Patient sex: M
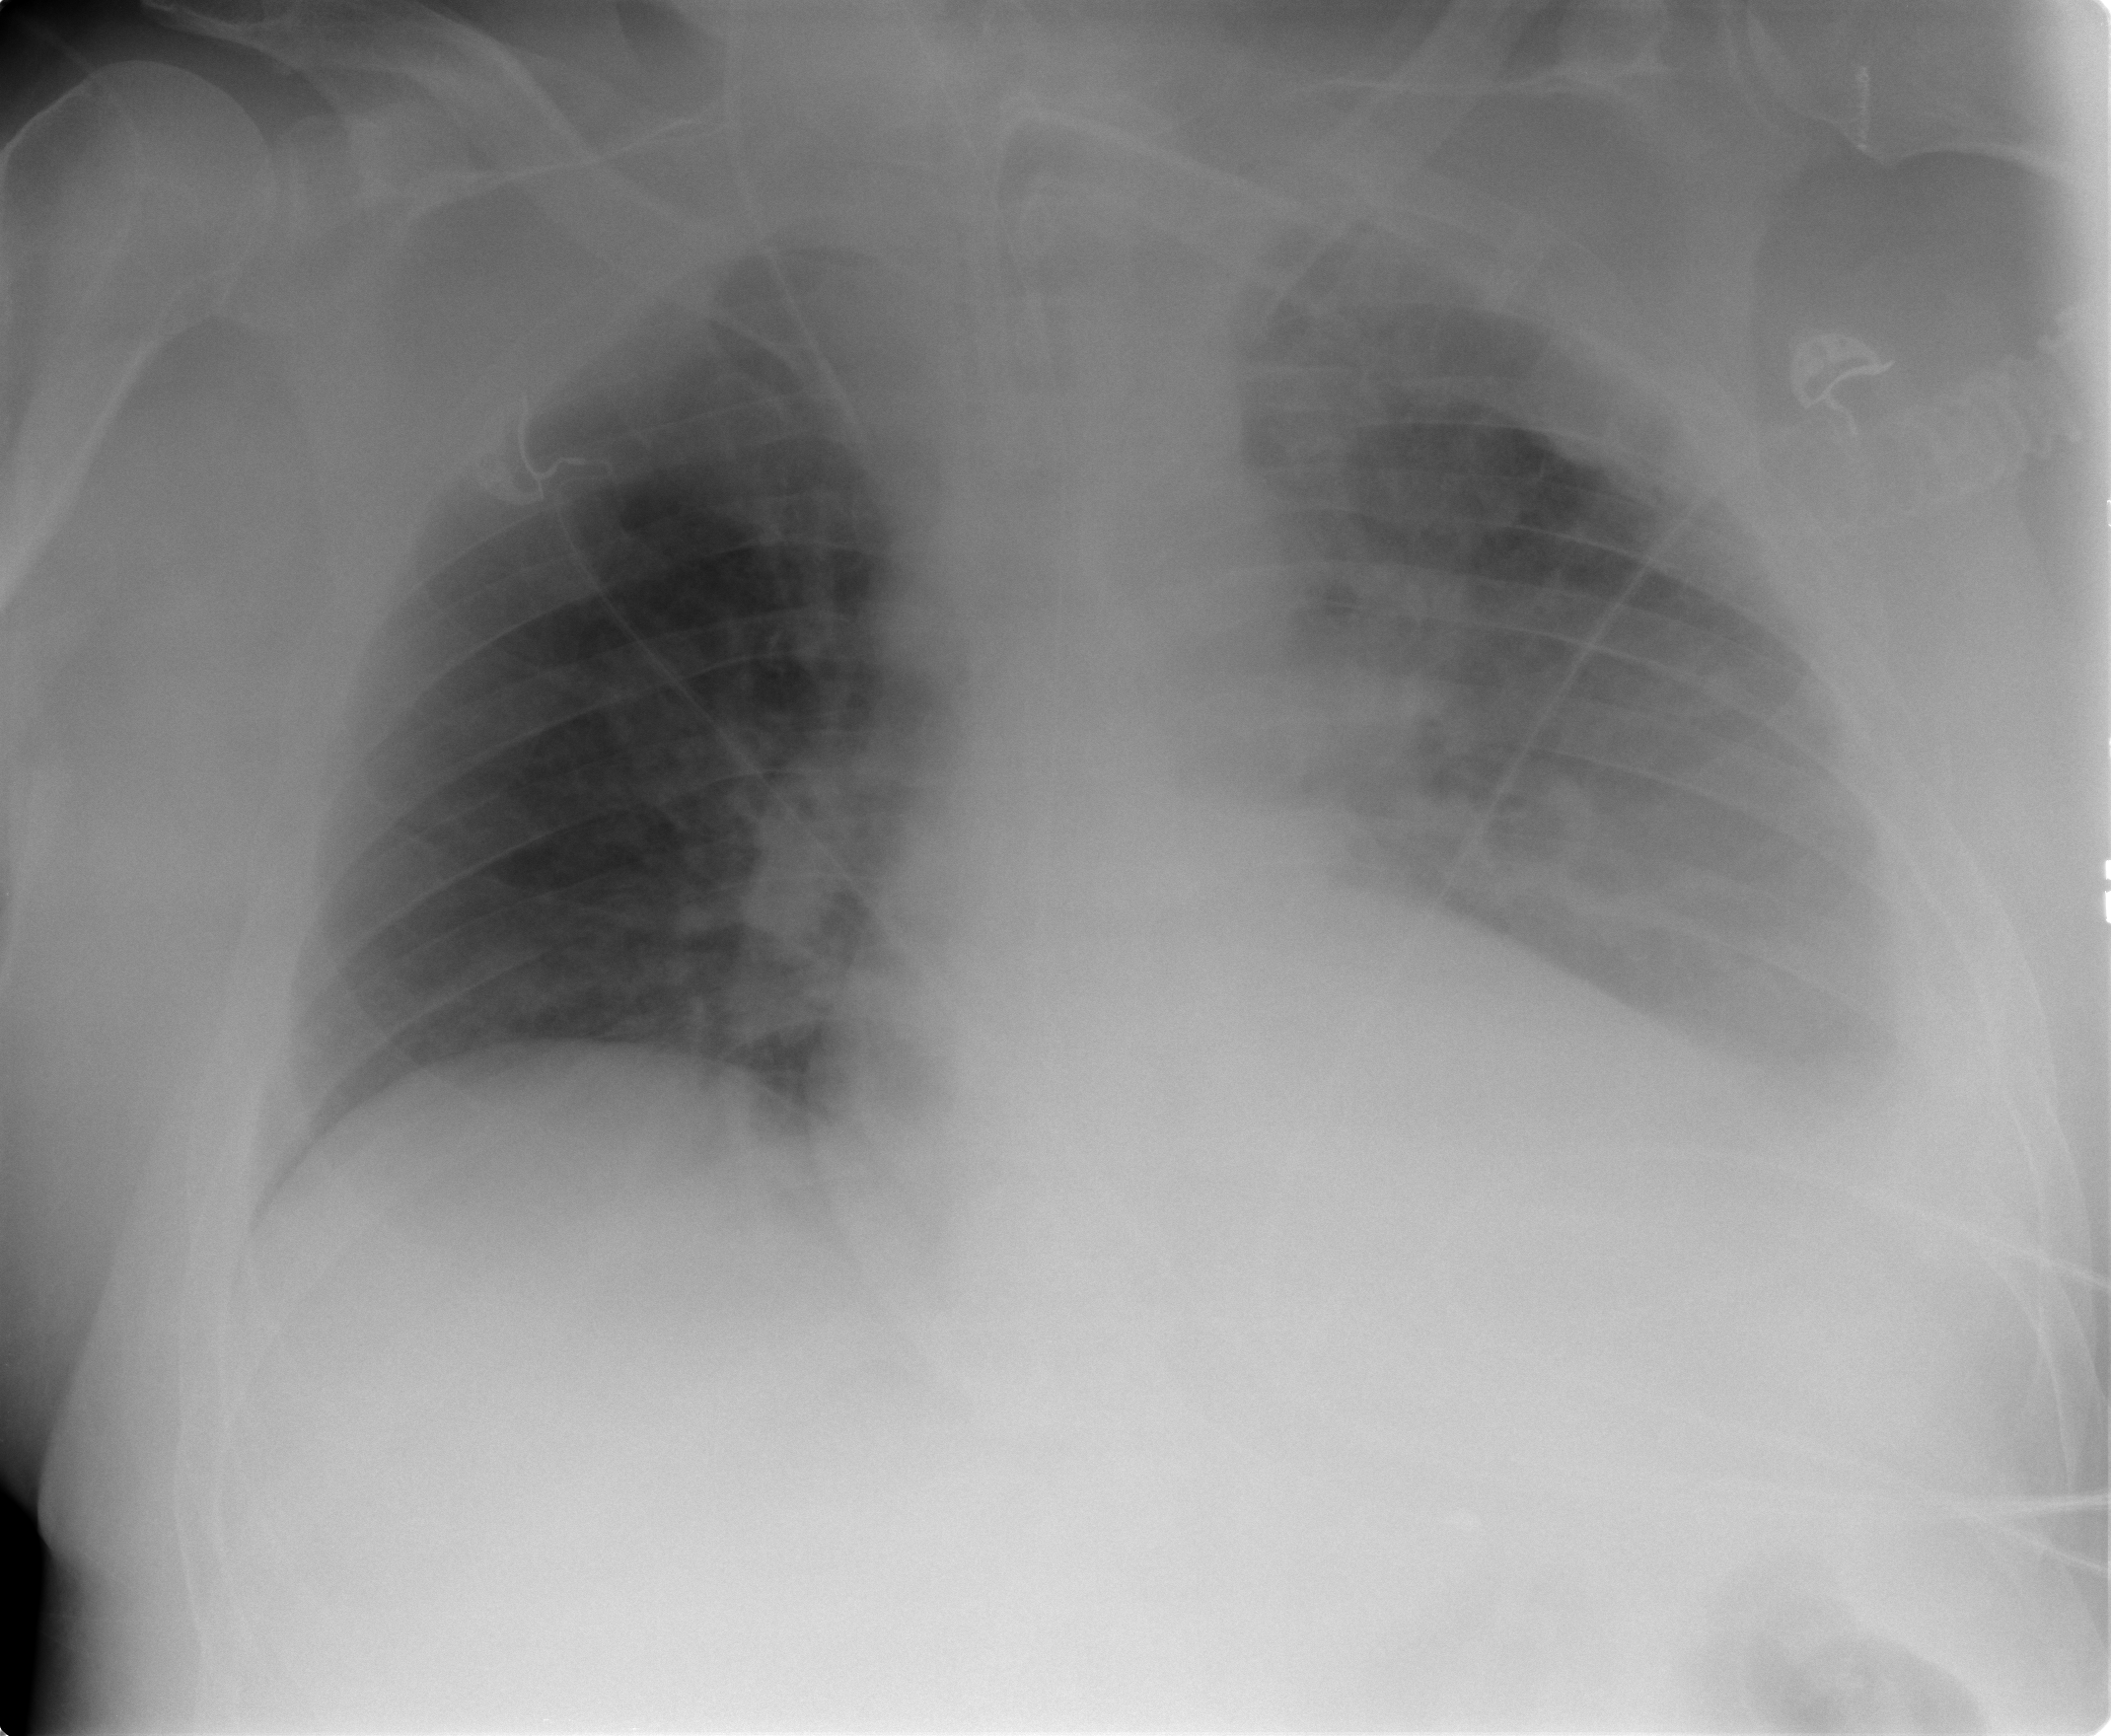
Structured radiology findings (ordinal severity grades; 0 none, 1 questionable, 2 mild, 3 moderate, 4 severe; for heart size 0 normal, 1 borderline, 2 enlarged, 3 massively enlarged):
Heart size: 0
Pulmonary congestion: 0
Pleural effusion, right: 0
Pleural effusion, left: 3
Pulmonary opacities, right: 0
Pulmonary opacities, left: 0
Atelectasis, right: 1
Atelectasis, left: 3